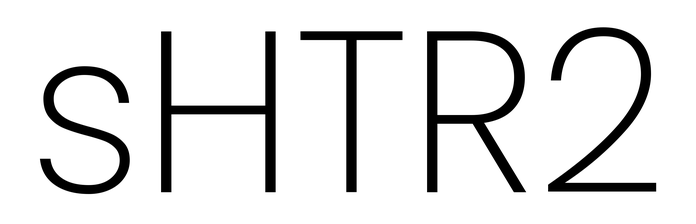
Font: Poppins-ExtraLight